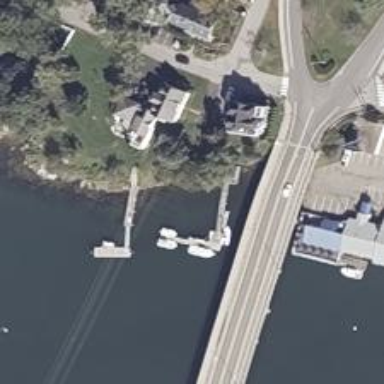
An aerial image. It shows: Man-made pier.